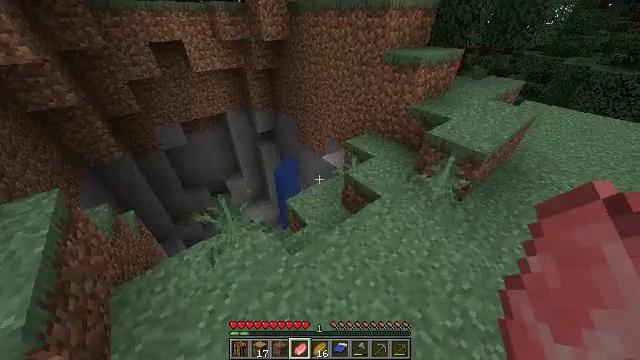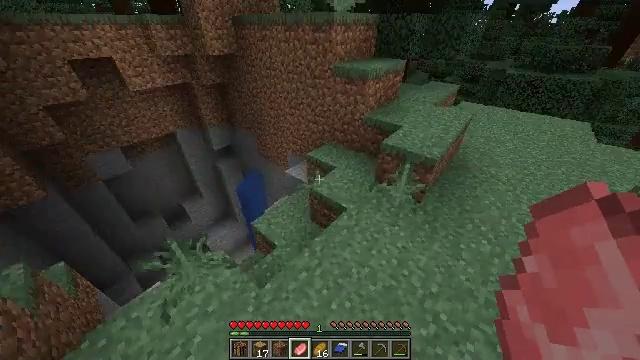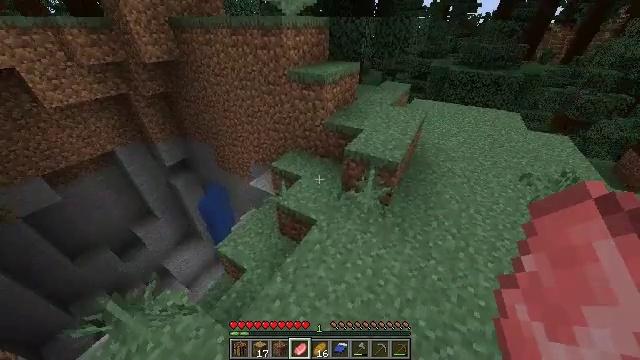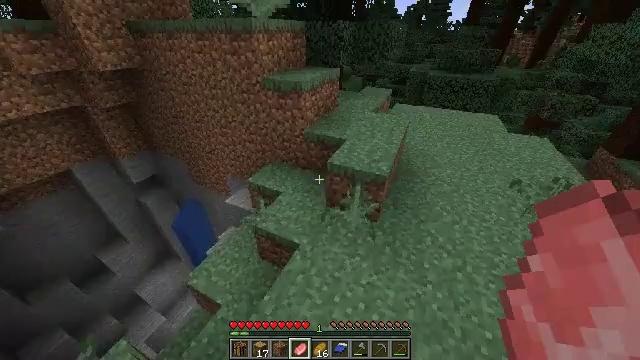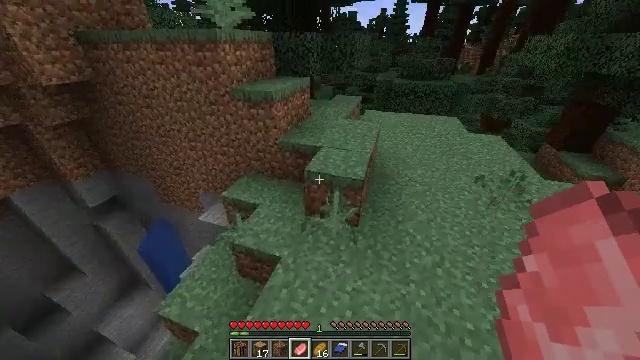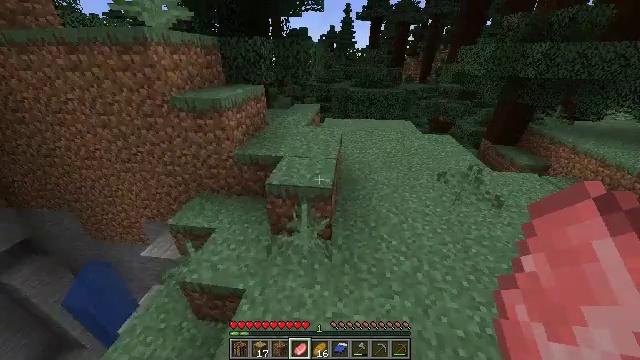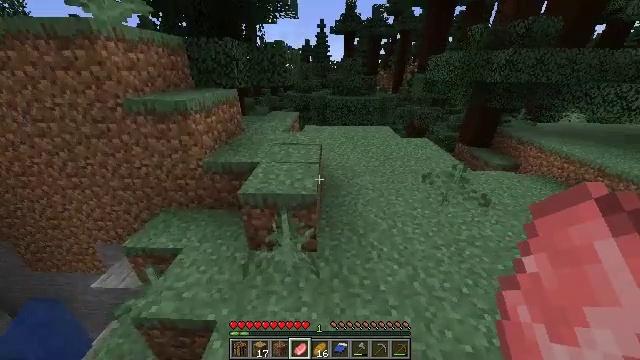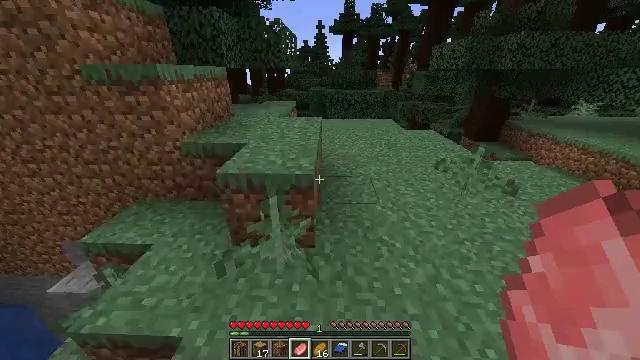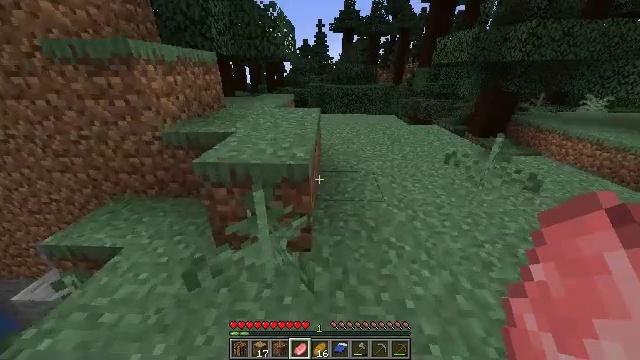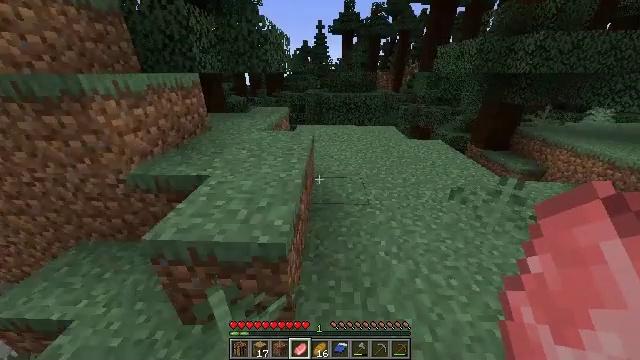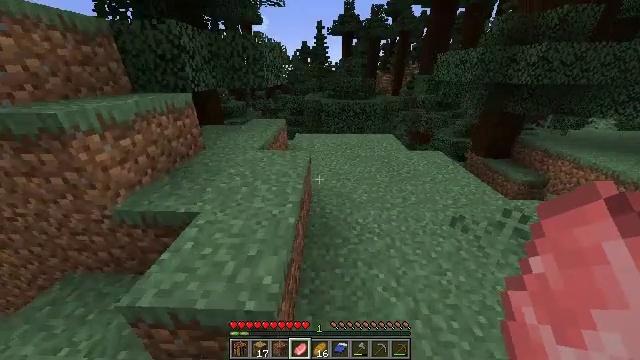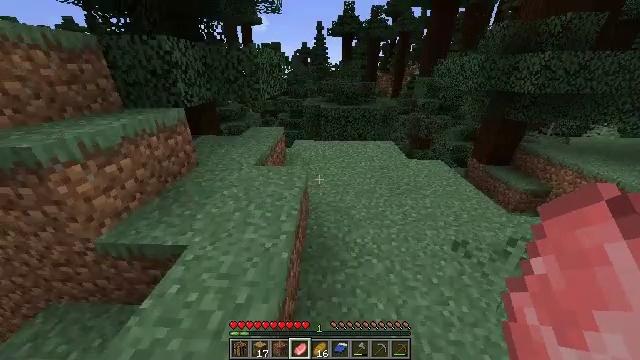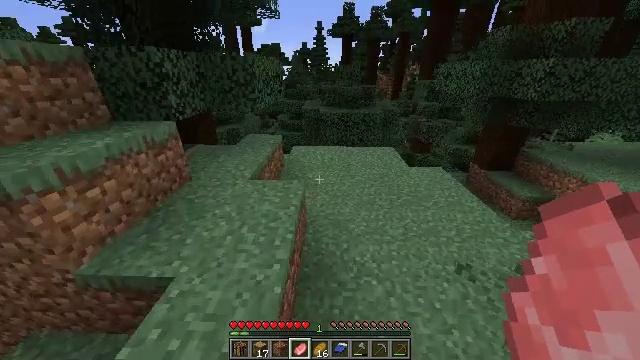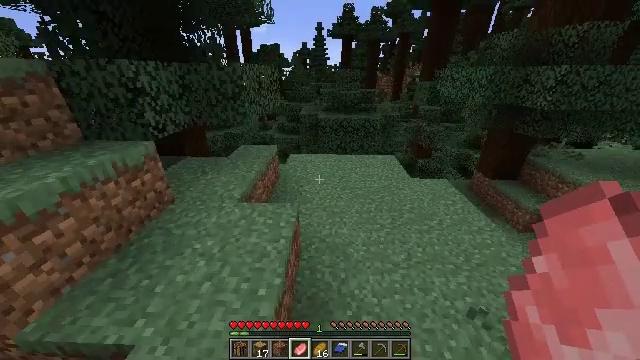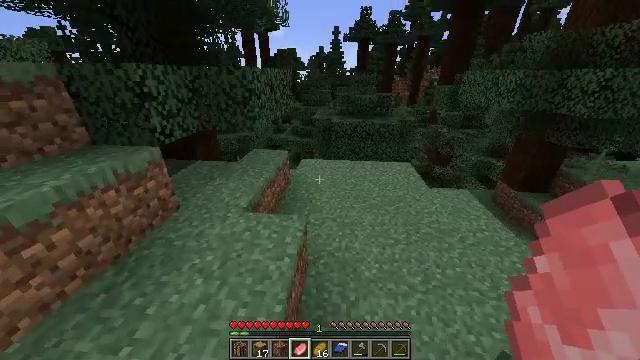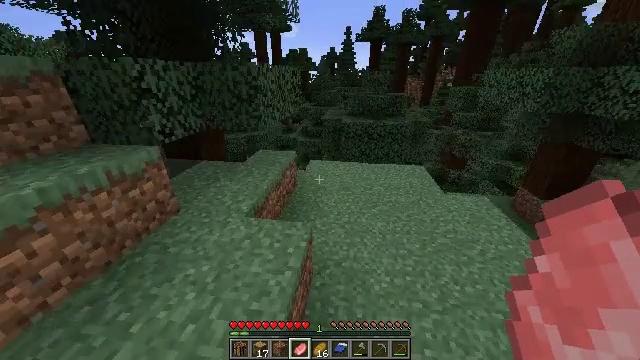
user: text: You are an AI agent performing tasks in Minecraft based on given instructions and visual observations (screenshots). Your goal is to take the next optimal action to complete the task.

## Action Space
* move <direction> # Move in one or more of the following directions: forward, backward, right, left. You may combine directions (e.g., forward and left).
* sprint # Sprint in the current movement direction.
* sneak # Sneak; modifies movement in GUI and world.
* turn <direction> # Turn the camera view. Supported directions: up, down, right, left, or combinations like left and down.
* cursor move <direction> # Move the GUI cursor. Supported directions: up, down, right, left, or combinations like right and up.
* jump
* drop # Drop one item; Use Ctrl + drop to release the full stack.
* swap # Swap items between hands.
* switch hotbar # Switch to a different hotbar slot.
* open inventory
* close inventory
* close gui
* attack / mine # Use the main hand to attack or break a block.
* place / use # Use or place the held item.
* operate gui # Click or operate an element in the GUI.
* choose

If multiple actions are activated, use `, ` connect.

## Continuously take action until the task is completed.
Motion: motion action
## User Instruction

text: Harvest mossy cobblestone for building.
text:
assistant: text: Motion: move forward and move right, turn right and up, jump
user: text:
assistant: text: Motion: move forward and move right, turn right, jump
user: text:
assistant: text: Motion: move forward and move right, turn right and up
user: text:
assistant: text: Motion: move forward and move right, turn right and up
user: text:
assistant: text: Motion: move forward and move right, turn right and up
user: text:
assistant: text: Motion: move forward and move right, turn right and up, jump
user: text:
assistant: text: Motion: move forward and move right, jump
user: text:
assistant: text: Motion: move forward and move right, jump
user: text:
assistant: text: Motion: move forward and move right, jump
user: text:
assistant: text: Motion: move forward, jump
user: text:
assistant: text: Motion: move forward, jump
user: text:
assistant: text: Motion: move forward, jump
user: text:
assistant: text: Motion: move forward, jump
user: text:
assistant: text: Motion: move forward and move left, turn left, jump
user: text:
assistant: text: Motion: move forward and move left, turn left, jump
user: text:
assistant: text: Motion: move forward and move left, turn left
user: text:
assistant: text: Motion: move forward and move left
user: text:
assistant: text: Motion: move forward and move left
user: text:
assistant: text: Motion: move forward and move left, jump
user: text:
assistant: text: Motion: move forward and move left, jump
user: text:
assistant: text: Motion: move forward, turn right, jump
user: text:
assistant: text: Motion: move forward and move right, turn right, jump
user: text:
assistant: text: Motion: move forward and move right, turn right, jump
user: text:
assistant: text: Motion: move forward and move right, jump
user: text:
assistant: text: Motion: move forward and move right, jump
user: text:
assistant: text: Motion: move forward and move right, jump
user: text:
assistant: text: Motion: move forward and move right, turn left
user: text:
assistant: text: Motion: move forward and move right, turn left
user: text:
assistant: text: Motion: move forward and move right
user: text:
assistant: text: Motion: move forward and move right